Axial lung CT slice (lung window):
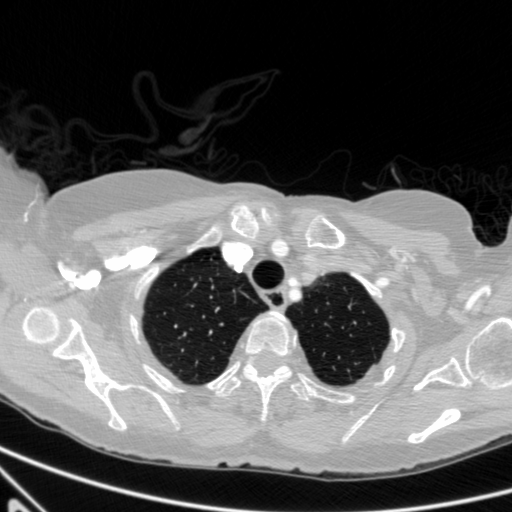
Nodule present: no